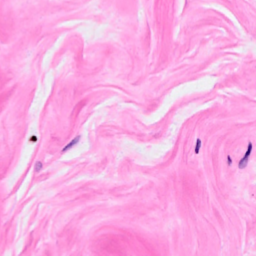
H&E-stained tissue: Breast